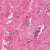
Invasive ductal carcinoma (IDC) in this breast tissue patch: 0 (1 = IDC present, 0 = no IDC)